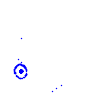
Particle: pion